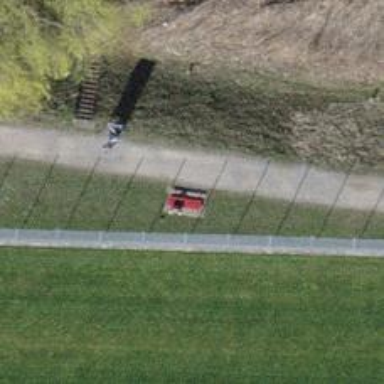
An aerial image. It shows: Brown bench in the vicinity.